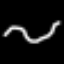
Label: squiggle